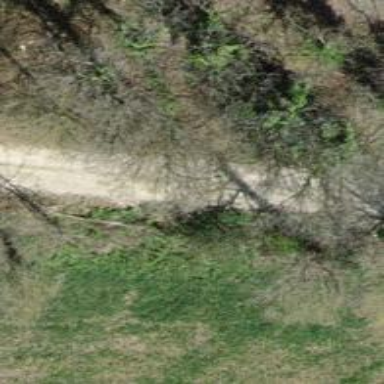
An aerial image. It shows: Unpaved track road.